Lunar surface albedo tile
Center latitude: -7.786
Center longitude: -43.154
Resolution (meters per pixel, mean): 132.3
Tile area (km^2): 17818.38
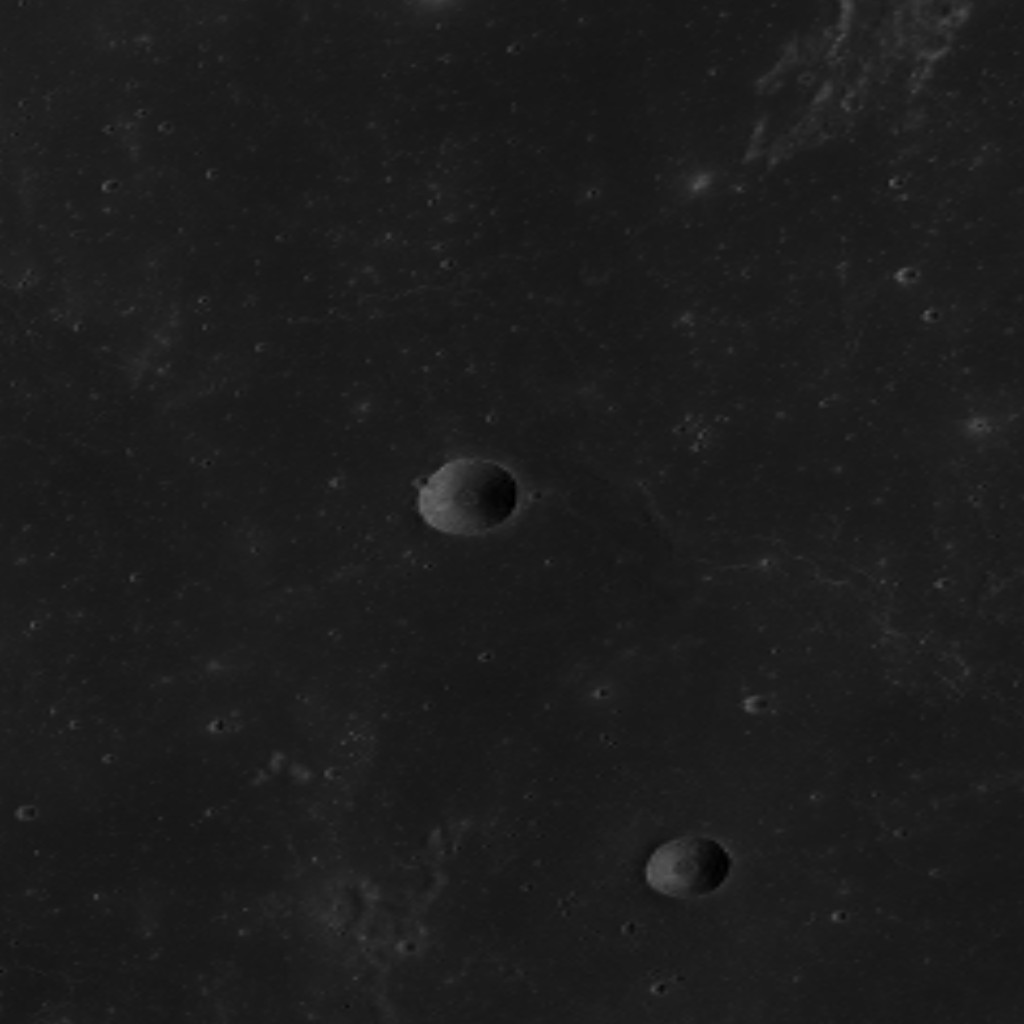